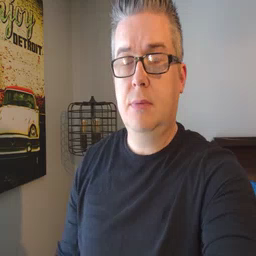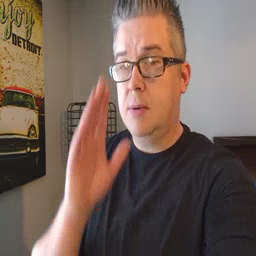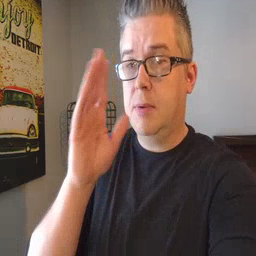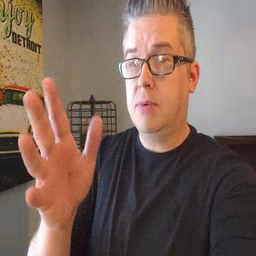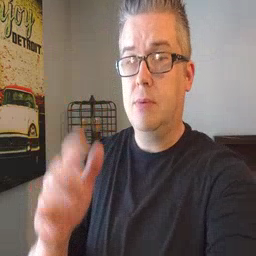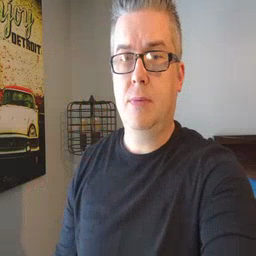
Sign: grandma